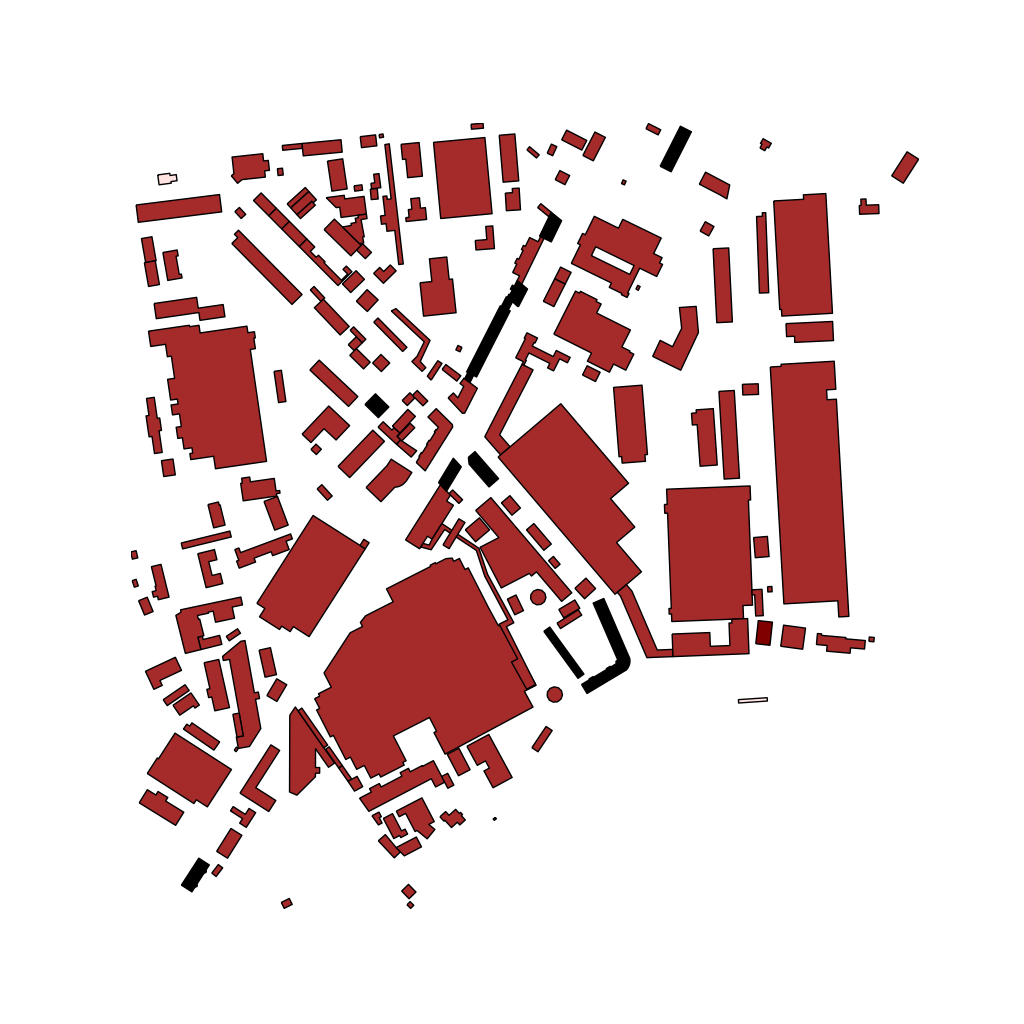
Tags: overhead vector_map, business, industrial, recreation, residential, special, historical, soviet, individual_rise, low_rise, medium_rise, density_1, Building, Facility, Fire, Gas, 1.0 km²